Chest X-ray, AP view. Patient: 52 years old, sex F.
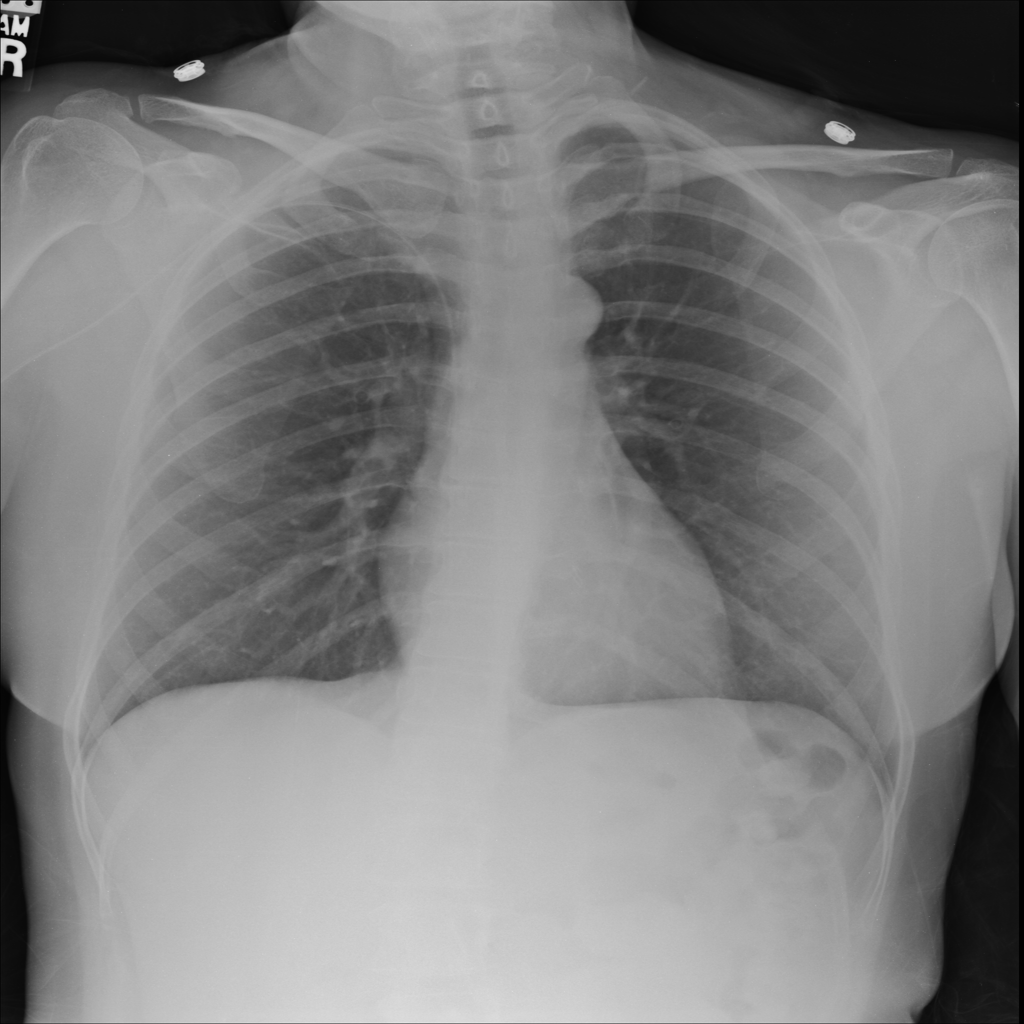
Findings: No Finding